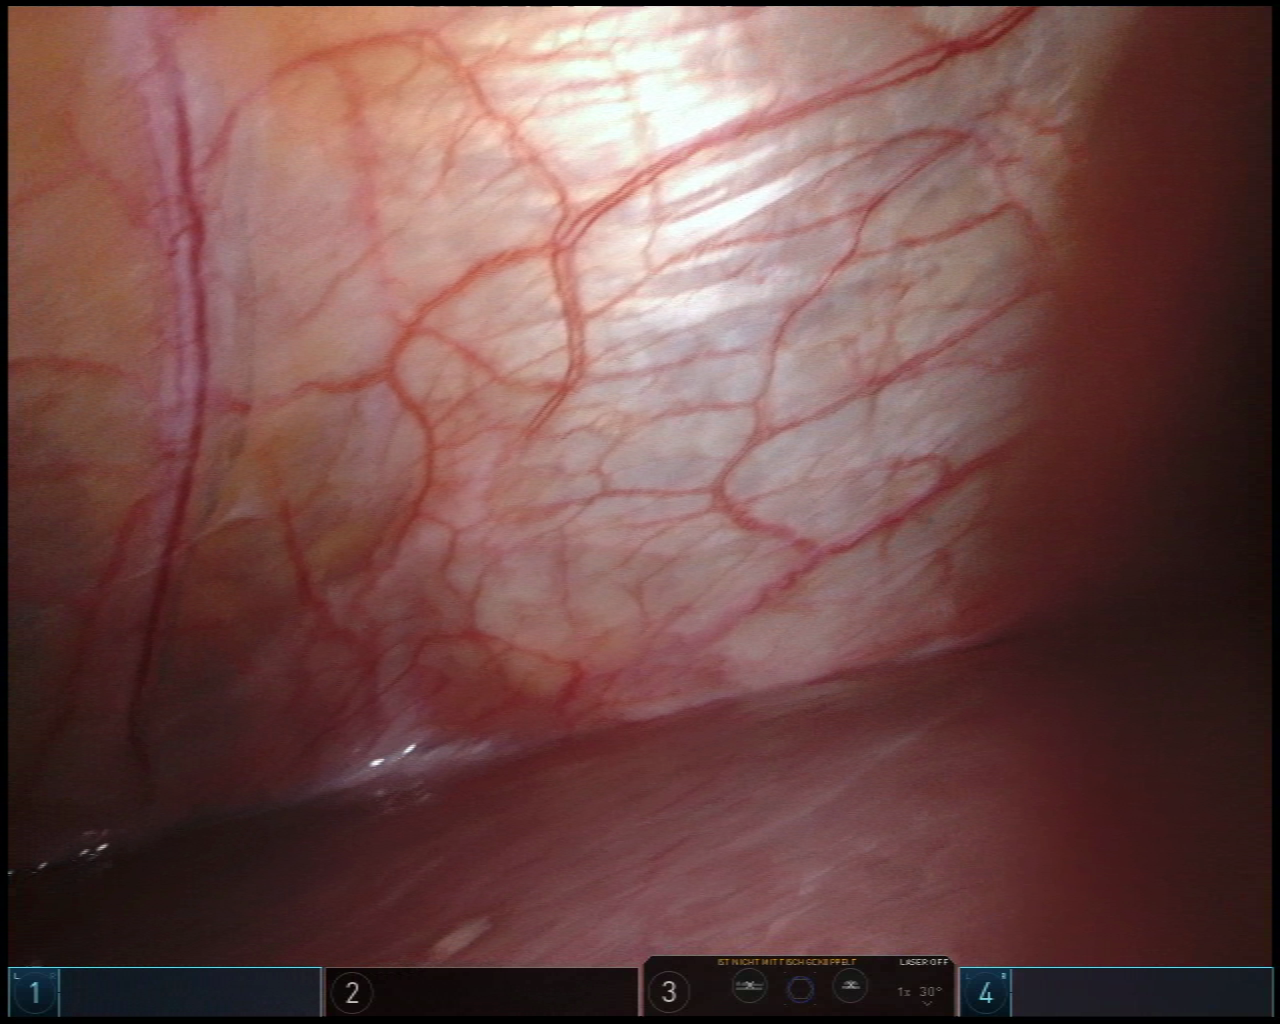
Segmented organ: liver
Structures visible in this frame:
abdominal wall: yes
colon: no
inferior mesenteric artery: no
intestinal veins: no
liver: yes
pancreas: no
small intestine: no
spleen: no
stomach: no
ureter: no
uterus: no
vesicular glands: no